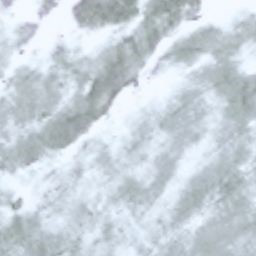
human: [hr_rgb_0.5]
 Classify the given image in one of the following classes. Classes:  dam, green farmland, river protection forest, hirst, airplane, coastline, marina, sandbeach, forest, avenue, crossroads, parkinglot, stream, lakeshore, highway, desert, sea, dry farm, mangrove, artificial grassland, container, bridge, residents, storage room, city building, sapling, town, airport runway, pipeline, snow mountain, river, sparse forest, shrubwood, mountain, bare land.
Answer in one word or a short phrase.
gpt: snow mountain